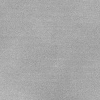
Atmospheric dust classification: dusty